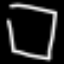
Label: square